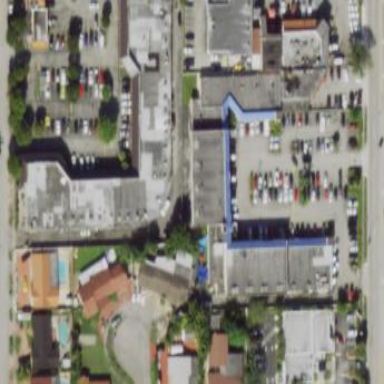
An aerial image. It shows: Retail building.